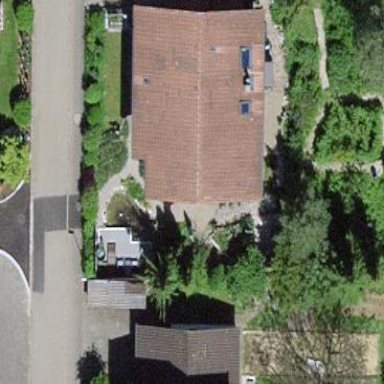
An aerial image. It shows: Simple house.